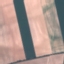
Land use / land cover class: AnnualCrop